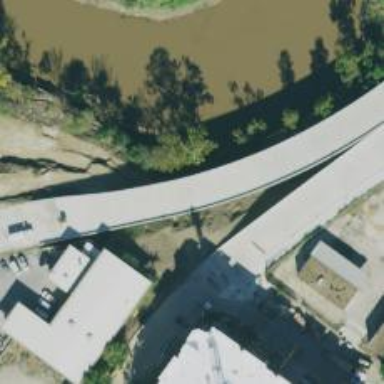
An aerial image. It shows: Viaduct bridge on primary highway expressway.